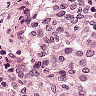
Metastatic tissue present: no